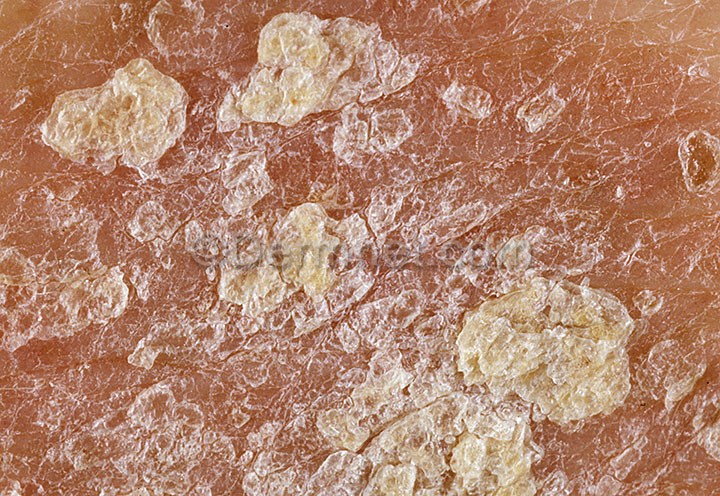
Disease: Psoriasis pictures Lichen Planus and related diseases